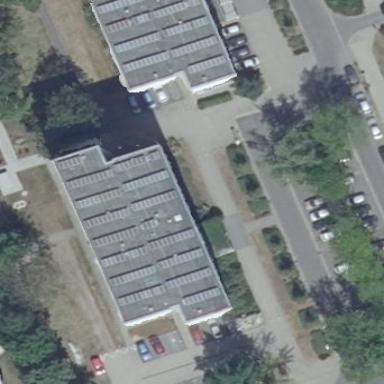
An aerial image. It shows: White apartment building with flat roof made of gray tar paper.